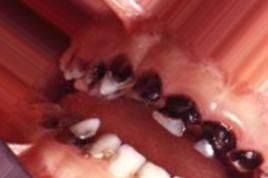
Condition: Caries